Question: I have a query which produces several results. I have concatenated several columns into 1 as an ID. I only want to show the rows where the ID is unique.
The below image is an example of my table:

As you can see the ID is repeated a few times. How can I construct a query to show only the 3 unique rows?
Nesting this query and using 'distinct(RowID)' shows the three rows but I cannot show the rest of the columns?
Any ideas welcome. Thank you!
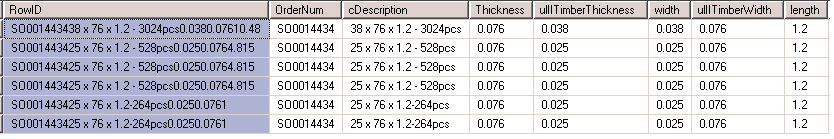
Answer: Use distinct in the select for all columns
Query:
'''
select distinct RowID, OrderNum, cDescription, Thickness, UllTimberThickness, Width, UllTimberWidth, Length
from YourTable
'''